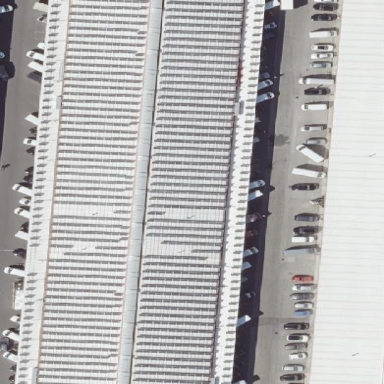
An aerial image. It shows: Gabled-roof retail building.